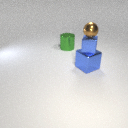
large green metal cylinder to the left of large blue metal cube